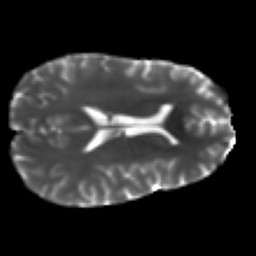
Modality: T2w
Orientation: axial
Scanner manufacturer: ge
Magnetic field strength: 3 T
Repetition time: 7.98 s
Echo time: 0.0701 s